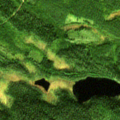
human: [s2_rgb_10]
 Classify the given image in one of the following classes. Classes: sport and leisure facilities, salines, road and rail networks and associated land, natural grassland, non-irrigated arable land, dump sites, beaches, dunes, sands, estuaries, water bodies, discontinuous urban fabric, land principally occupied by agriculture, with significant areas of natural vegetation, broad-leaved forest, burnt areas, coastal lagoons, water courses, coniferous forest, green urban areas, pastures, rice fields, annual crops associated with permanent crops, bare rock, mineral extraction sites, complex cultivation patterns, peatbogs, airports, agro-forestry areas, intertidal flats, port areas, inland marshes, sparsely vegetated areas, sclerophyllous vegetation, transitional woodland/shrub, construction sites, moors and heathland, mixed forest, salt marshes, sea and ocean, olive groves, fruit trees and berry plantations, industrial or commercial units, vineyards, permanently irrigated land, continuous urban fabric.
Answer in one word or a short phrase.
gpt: coniferous forest, mixed forest